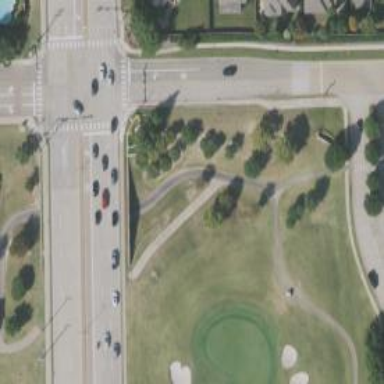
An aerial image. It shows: Path for golf carts.